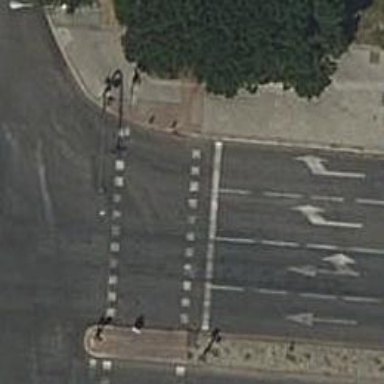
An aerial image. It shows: Road with traffic signals at crossing.